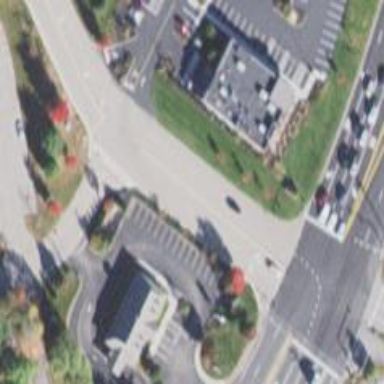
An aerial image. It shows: Asphalt service road with separate sidewalk.